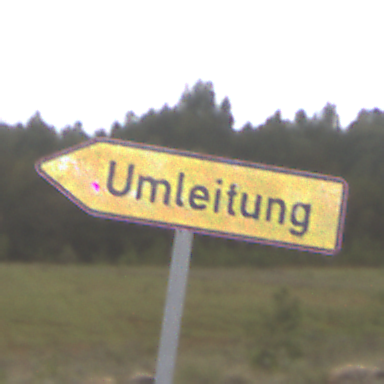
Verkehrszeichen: UmleitungswegweiserLinksweisend
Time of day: Midday
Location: Outdoor (Nature)
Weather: Overcast
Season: NotSpecified
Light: Natural